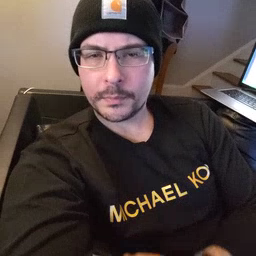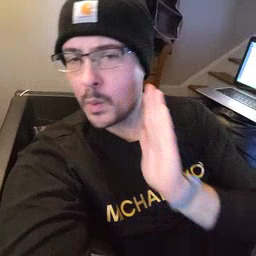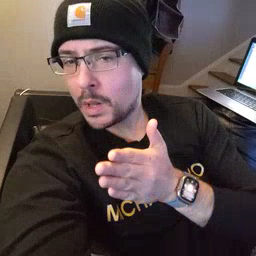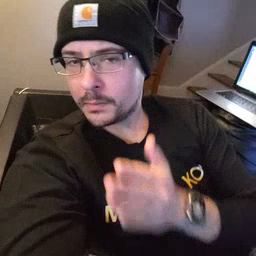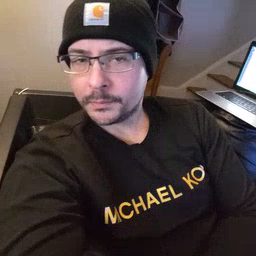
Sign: will